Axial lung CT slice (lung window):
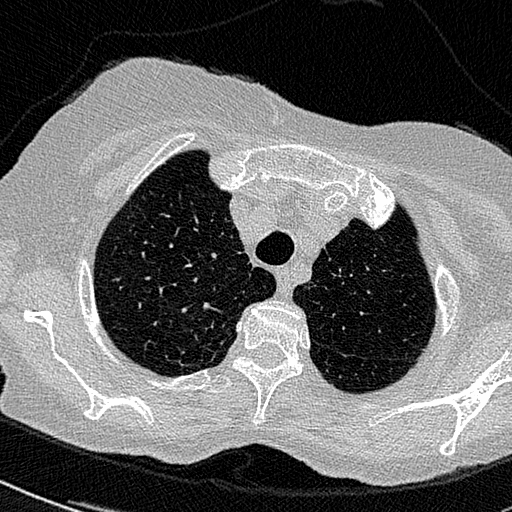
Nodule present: no